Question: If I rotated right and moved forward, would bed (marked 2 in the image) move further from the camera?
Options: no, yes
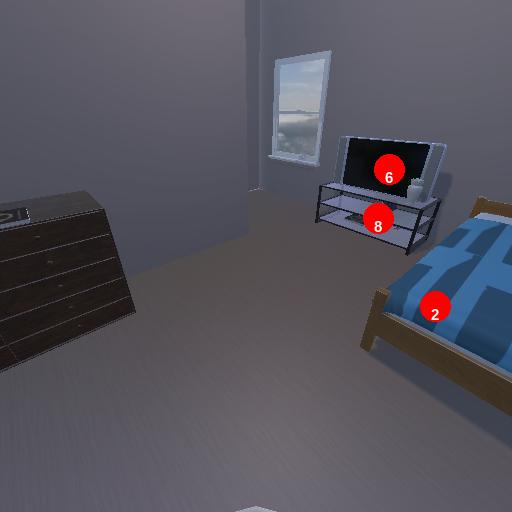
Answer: no